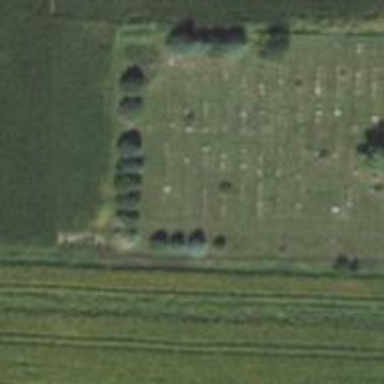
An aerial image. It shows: Cemetery.